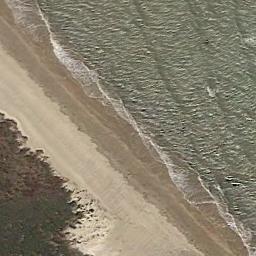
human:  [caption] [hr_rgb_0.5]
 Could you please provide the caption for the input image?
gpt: The beach with khaki sand and dense green plants on the beach .

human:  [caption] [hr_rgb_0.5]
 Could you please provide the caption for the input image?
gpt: Grey sea water and golden sand and dark green grass .

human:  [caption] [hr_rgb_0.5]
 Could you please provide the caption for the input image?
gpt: There are houses by the beach .

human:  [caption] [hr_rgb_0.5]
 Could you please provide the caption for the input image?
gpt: The beach is made up of deep green seawater and a coast with sparse plants .

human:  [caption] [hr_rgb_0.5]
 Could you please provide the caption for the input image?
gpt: The grass is beside the beach .